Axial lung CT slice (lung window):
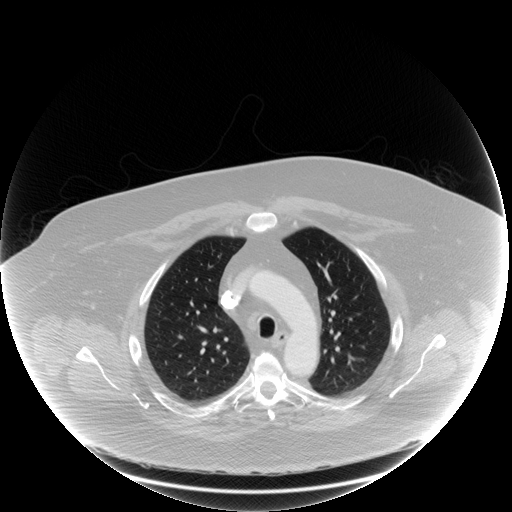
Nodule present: no